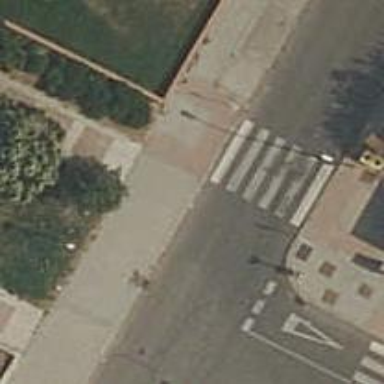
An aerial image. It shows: Zebra crossing on the road.